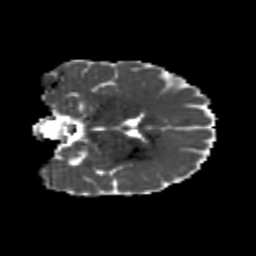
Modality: MD
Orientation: coronal
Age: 25
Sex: female
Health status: healthy
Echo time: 0.074 s